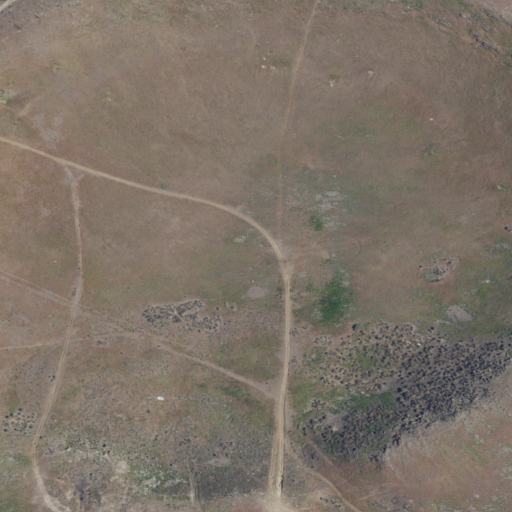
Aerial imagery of crater(s) in Idaho named The Crater containing shrub, grassland, and cultivated crops